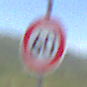
Verkehrszeichen: Geschwindigkeit60
Umgebung: Outdoor, RoadRail
Tageszeit: MorningAfternoon
Wetter: PartlyCloudy
Licht: Natural
Jahreszeit: NotSpecified
Kontrast: HighContrast